Aerial crown-view tile of a tropical tree (Barro Colorado Island, Panama), acquired 20250414:
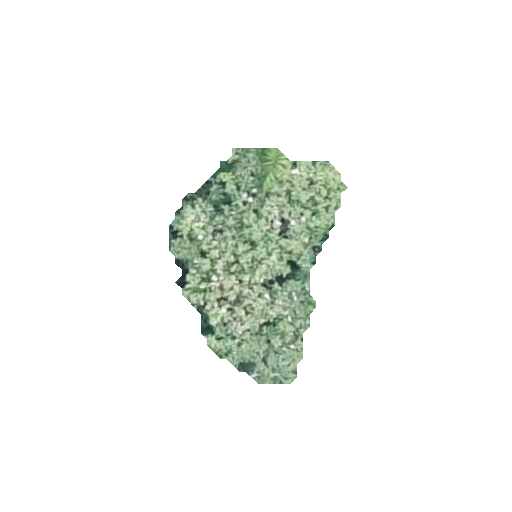
Species: Miconia argentea
GBIF accepted scientific name: Miconia argentea
Crown area: 40.727 m²